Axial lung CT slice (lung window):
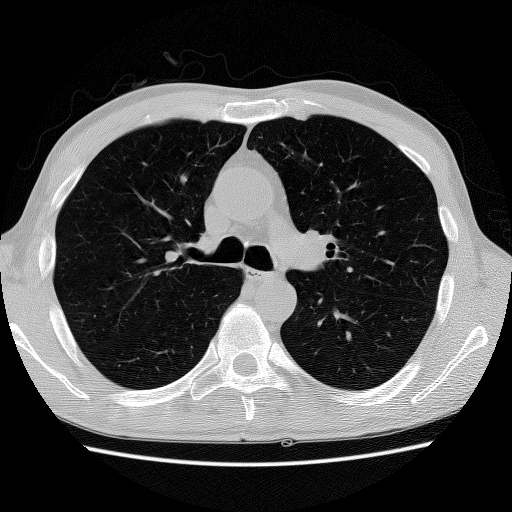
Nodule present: no